Field crop: maize
Growth stage: 2
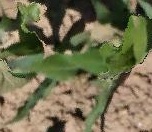
Species: maize